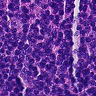
Metastatic tissue present: no